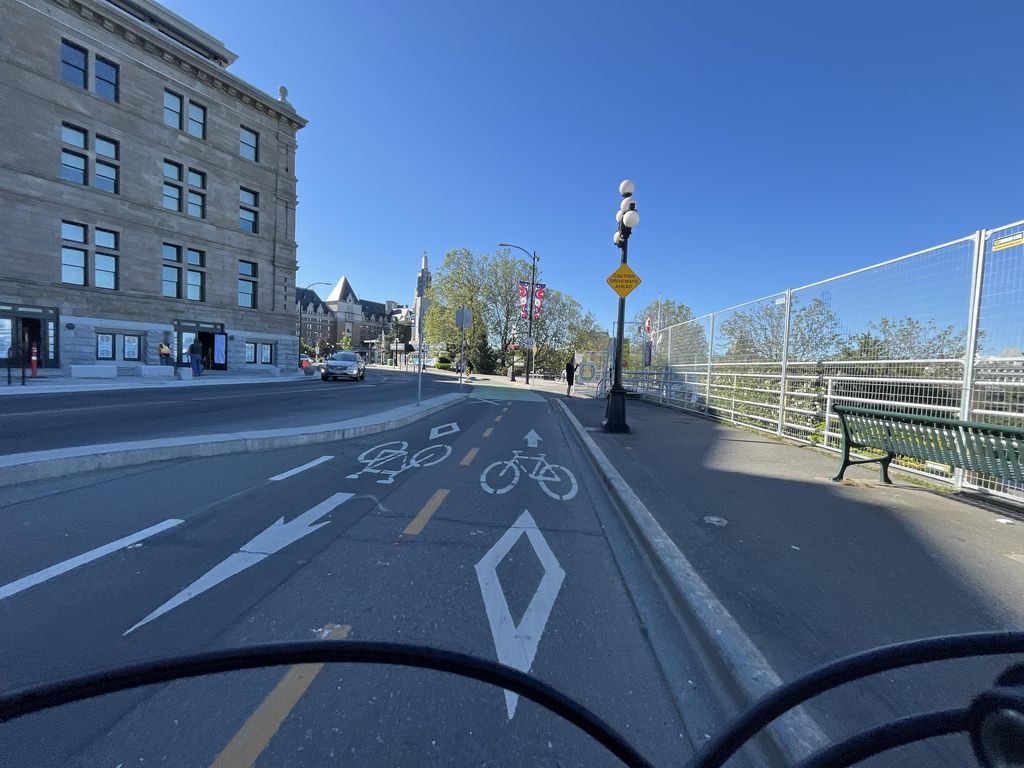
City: victoria